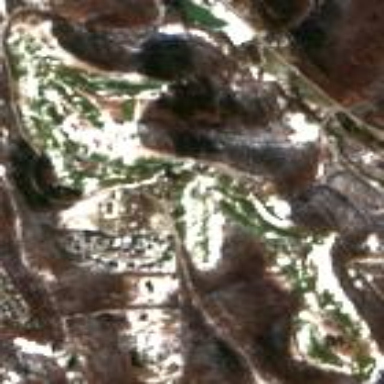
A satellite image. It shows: Golf course.